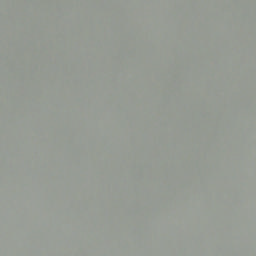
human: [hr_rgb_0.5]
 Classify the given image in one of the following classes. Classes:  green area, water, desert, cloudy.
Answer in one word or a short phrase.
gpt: cloudy